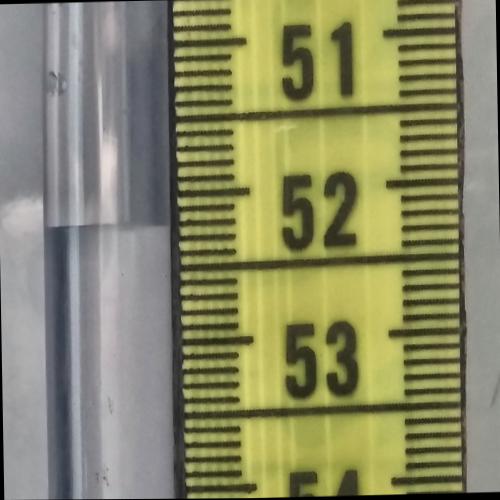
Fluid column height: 52.2 cm